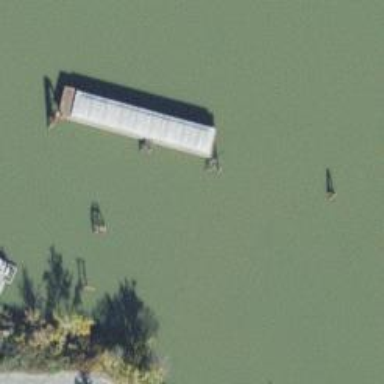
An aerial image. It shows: Dock located along the waterway.